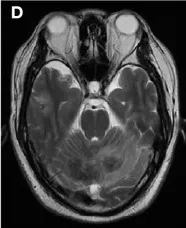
Brain MRI images of the patient. , hypointensity on T2WI.
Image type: radiology (mri)